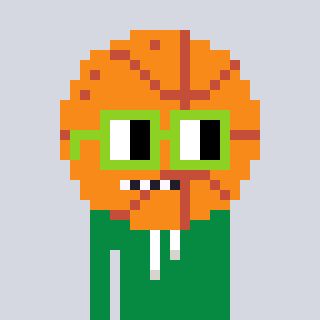
a pixel art character with square light green glasses, a basketball-shaped head and a green-colored body on a cool background